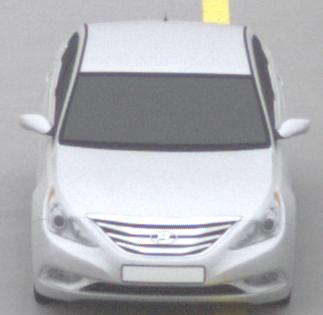
Make: Hyundai
Model: Sonata
Detailed model: Gen. 6 YF
Model produced from: 2009
Model produced until: 2016
Doors: 4
Color: white
Road condition: dry road
Daytime: midday
Contrast: low contrast